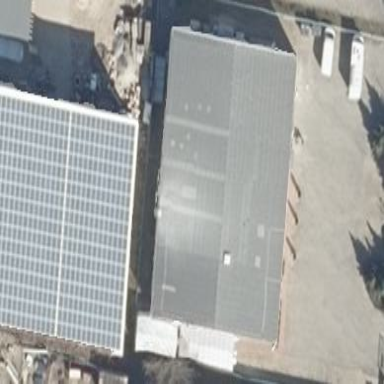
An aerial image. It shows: Industrial building.